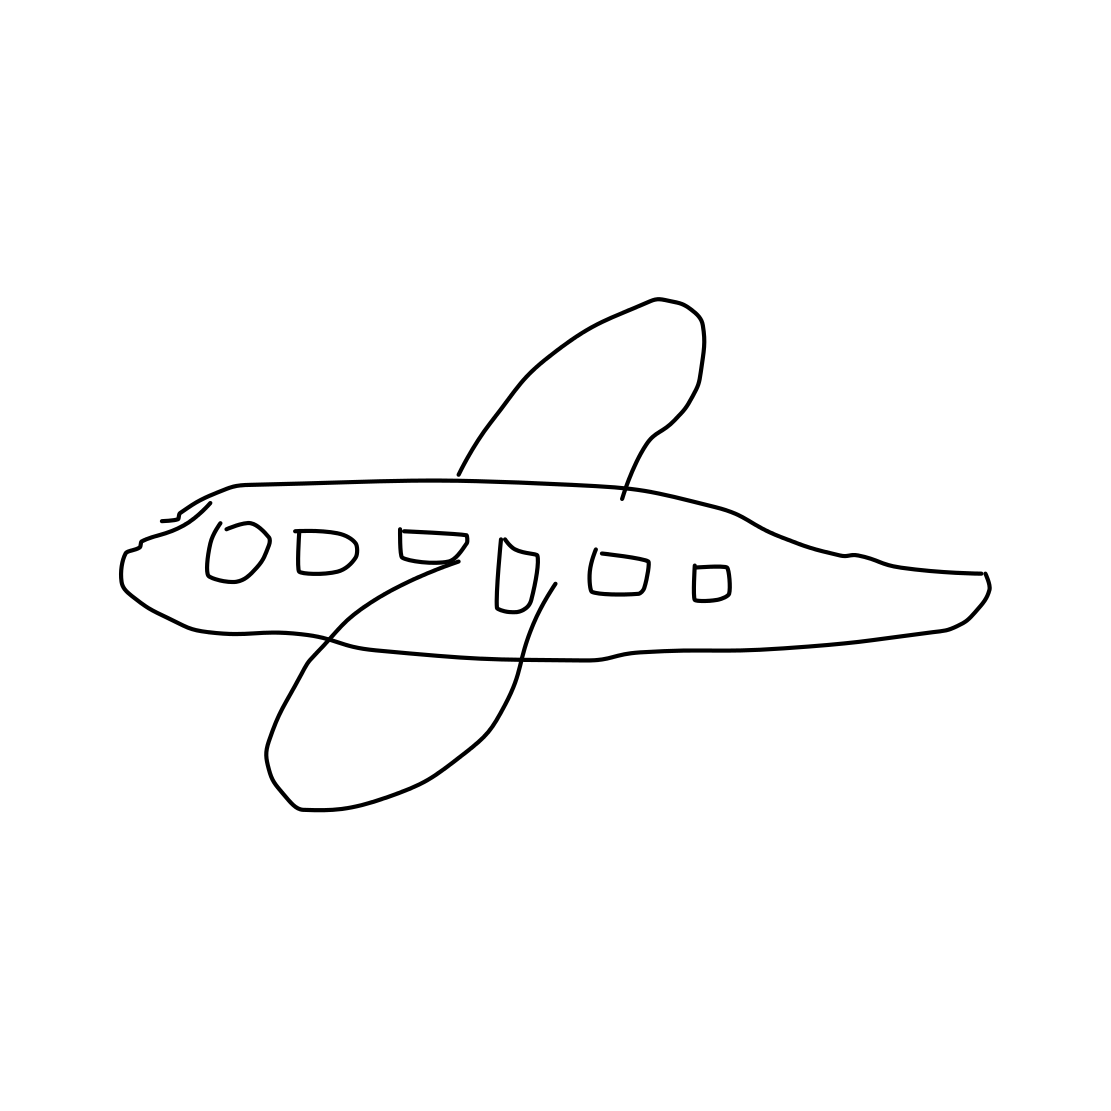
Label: airplane